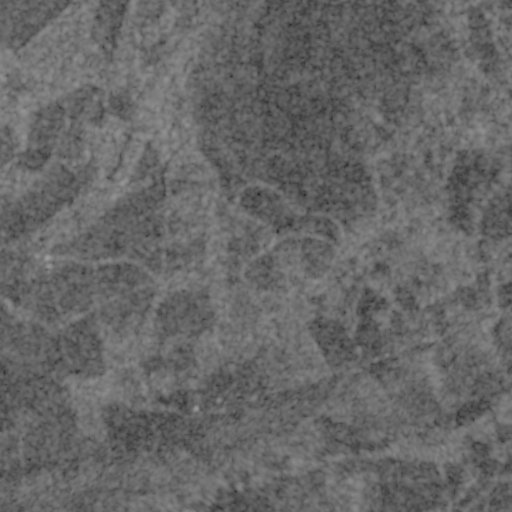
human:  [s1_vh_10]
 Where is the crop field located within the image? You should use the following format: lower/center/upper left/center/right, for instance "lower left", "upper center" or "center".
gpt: The crop field is located in the upper left of the image.
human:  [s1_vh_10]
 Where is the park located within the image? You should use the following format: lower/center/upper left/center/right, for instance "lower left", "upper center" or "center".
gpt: The park is located in the center left of the image.
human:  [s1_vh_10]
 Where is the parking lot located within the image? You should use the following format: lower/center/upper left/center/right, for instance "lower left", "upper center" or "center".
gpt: The parking lot is located in the lower right of the image.
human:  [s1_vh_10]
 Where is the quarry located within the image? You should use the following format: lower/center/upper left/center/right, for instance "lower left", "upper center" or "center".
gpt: The quarry is located in the upper right of the image.
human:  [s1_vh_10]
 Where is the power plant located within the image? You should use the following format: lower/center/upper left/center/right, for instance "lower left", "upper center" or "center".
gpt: There is no power plant in the image.

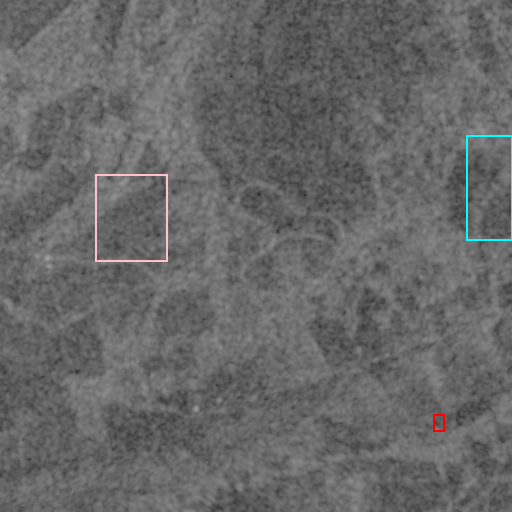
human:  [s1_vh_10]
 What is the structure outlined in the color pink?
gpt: The structure outlined in pink is a crop field.
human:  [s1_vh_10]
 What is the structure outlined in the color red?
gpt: The structure outlined in red is a parking lot.
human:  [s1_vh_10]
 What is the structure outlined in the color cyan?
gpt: The structure outlined in cyan is a quarry.
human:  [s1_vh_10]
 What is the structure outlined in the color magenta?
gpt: There is no magenta outline.